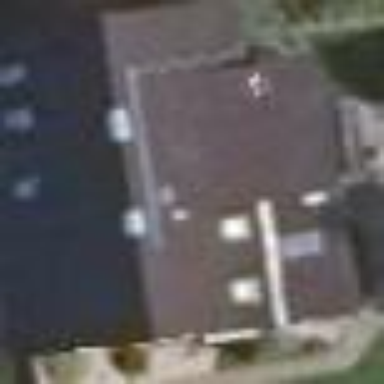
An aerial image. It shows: Black gabled roof house with the roof oriented along the structure.